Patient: sex M, age 65
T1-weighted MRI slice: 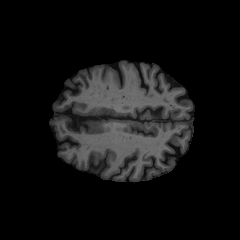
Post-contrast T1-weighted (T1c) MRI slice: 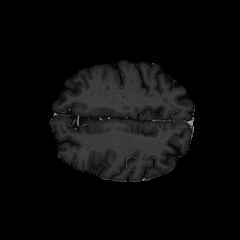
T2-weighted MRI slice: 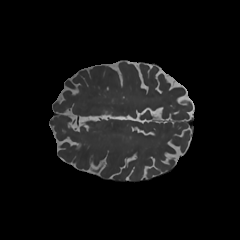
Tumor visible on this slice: no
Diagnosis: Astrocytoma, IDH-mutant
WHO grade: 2